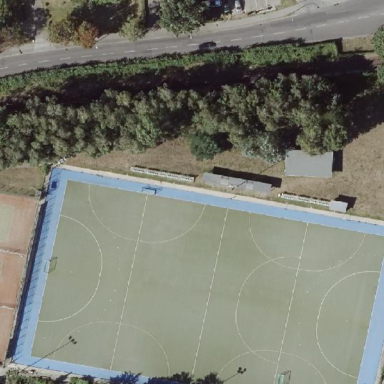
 used for leisure and sports activities."